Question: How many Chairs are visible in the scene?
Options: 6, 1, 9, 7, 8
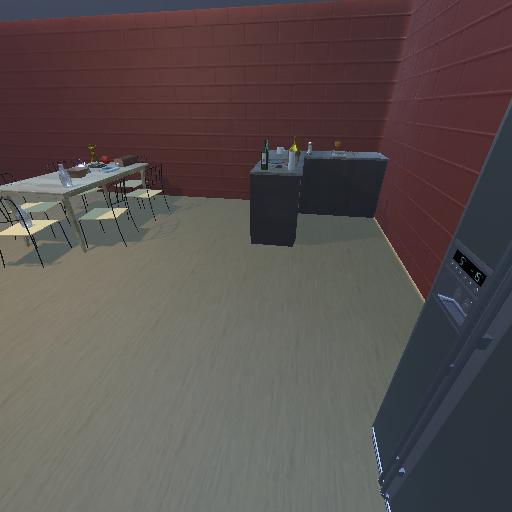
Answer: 6